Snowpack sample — Buffalo Mountain, Silverthorne, Colorado, USA (1/25/25, 10:11 AM MST)
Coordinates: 39.6222, -106.1139
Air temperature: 22 °F
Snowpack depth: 110 cm
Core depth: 30 cm
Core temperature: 42.8 °F
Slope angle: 12°, slope face: 102°
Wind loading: high
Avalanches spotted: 0
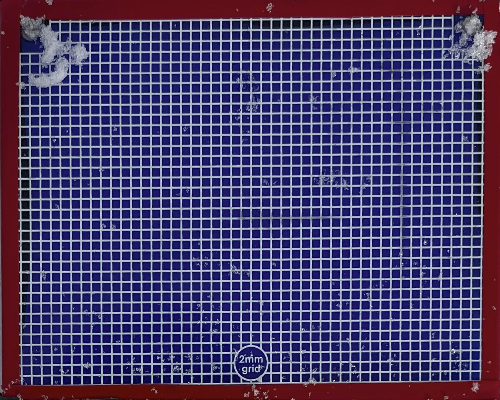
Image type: profile
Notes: No avalanches nearby, collected on the outskirts of a fire break 15 meters from the treeline, on way to Buffalo and Red Mountain